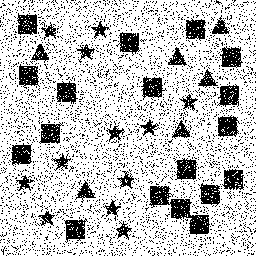
Squares: 18
Triangles: 6
Stars: 12
Total shapes: 36